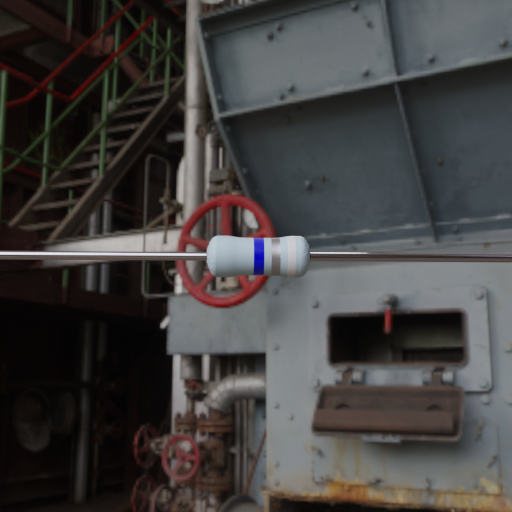
Resistor colour bands (in order): blue, silver, white